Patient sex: M
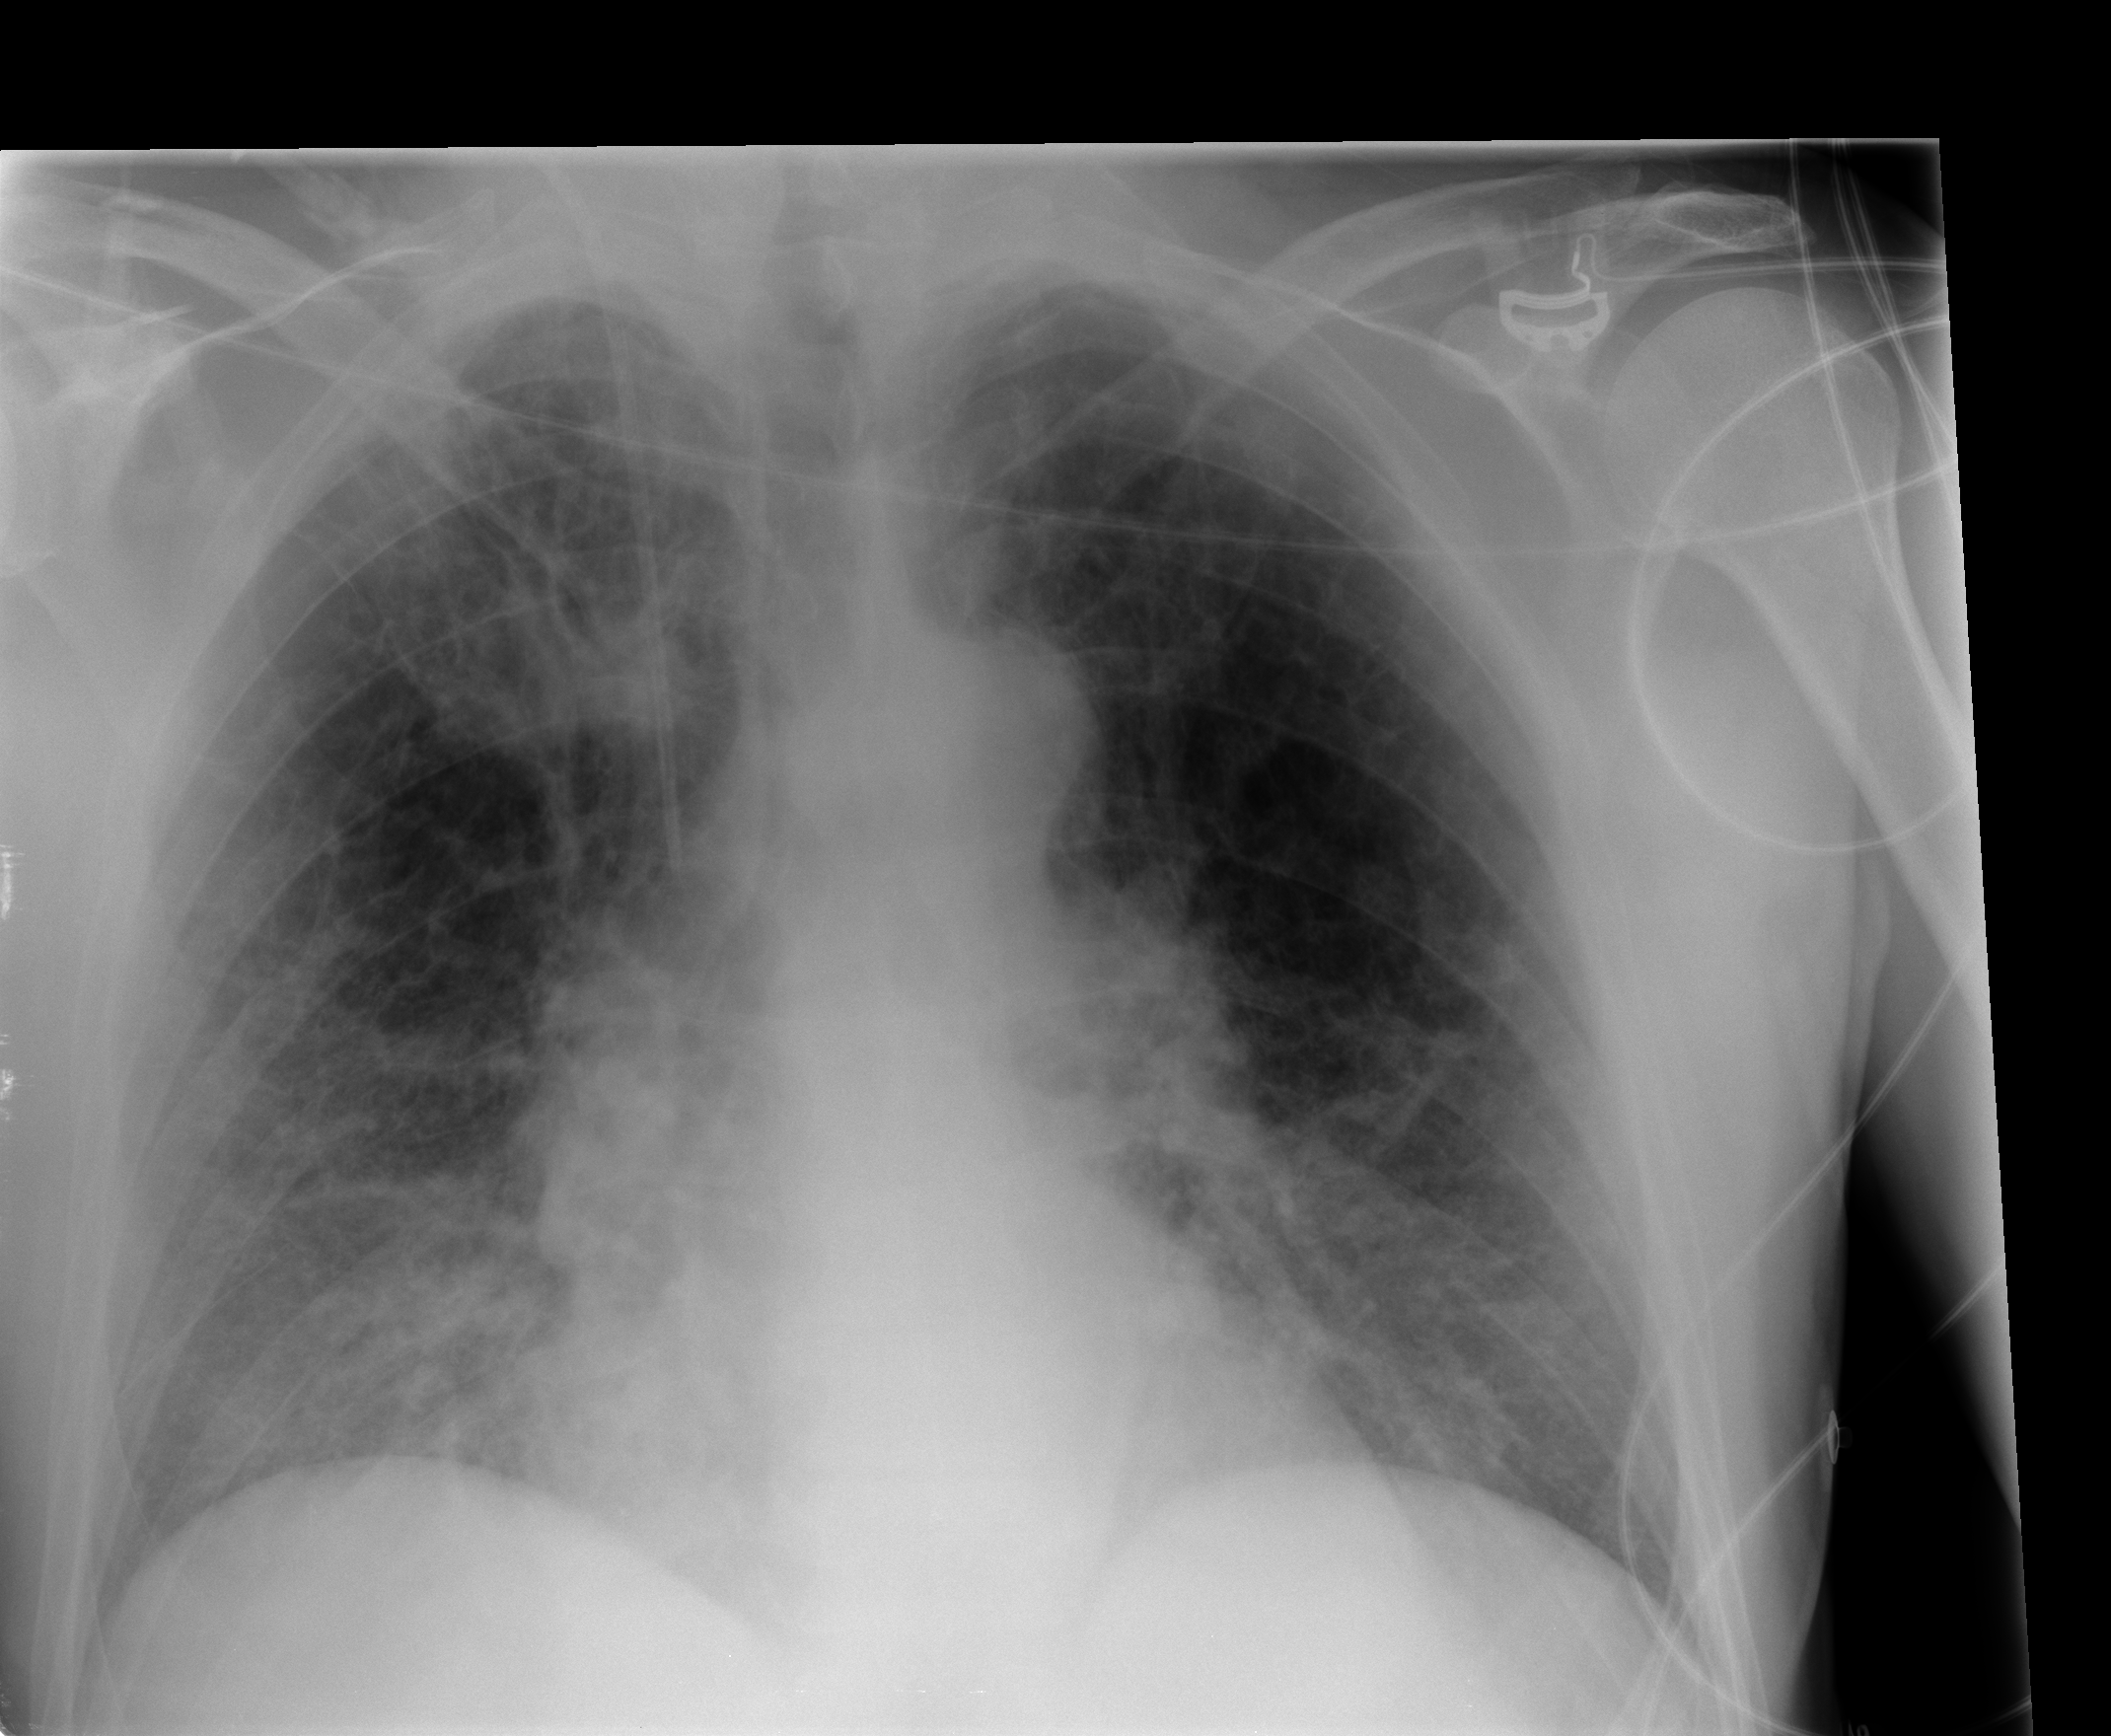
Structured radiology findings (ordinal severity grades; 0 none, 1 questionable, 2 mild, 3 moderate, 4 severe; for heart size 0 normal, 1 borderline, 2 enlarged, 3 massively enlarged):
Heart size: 0
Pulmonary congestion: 3
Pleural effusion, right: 2
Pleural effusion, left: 2
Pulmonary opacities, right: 3
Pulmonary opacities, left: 0
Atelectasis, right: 3
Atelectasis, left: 0